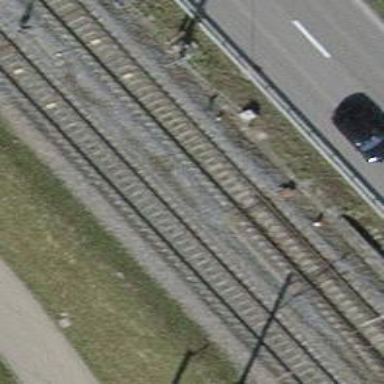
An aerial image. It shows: Railway switch.